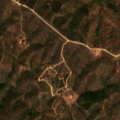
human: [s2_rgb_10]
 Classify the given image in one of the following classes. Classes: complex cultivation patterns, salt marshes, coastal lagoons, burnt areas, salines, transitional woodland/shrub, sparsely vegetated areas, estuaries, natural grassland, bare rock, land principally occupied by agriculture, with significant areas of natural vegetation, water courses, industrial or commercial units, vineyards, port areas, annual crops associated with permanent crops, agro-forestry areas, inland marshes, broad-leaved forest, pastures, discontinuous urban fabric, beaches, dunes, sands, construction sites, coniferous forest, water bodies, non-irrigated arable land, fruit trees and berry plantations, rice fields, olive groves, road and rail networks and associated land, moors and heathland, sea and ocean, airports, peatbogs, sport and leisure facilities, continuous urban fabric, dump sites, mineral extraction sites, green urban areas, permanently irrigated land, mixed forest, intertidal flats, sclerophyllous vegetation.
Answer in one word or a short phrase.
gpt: land principally occupied by agriculture, with significant areas of natural vegetation, broad-leaved forest, transitional woodland/shrub